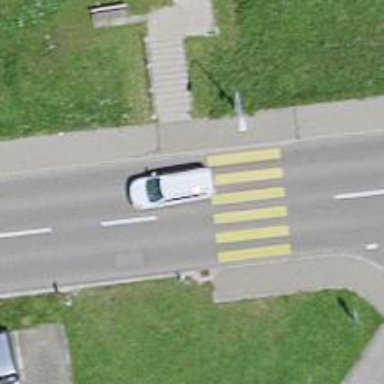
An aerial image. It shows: Asphalt sidewalk along the footway.